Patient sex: M
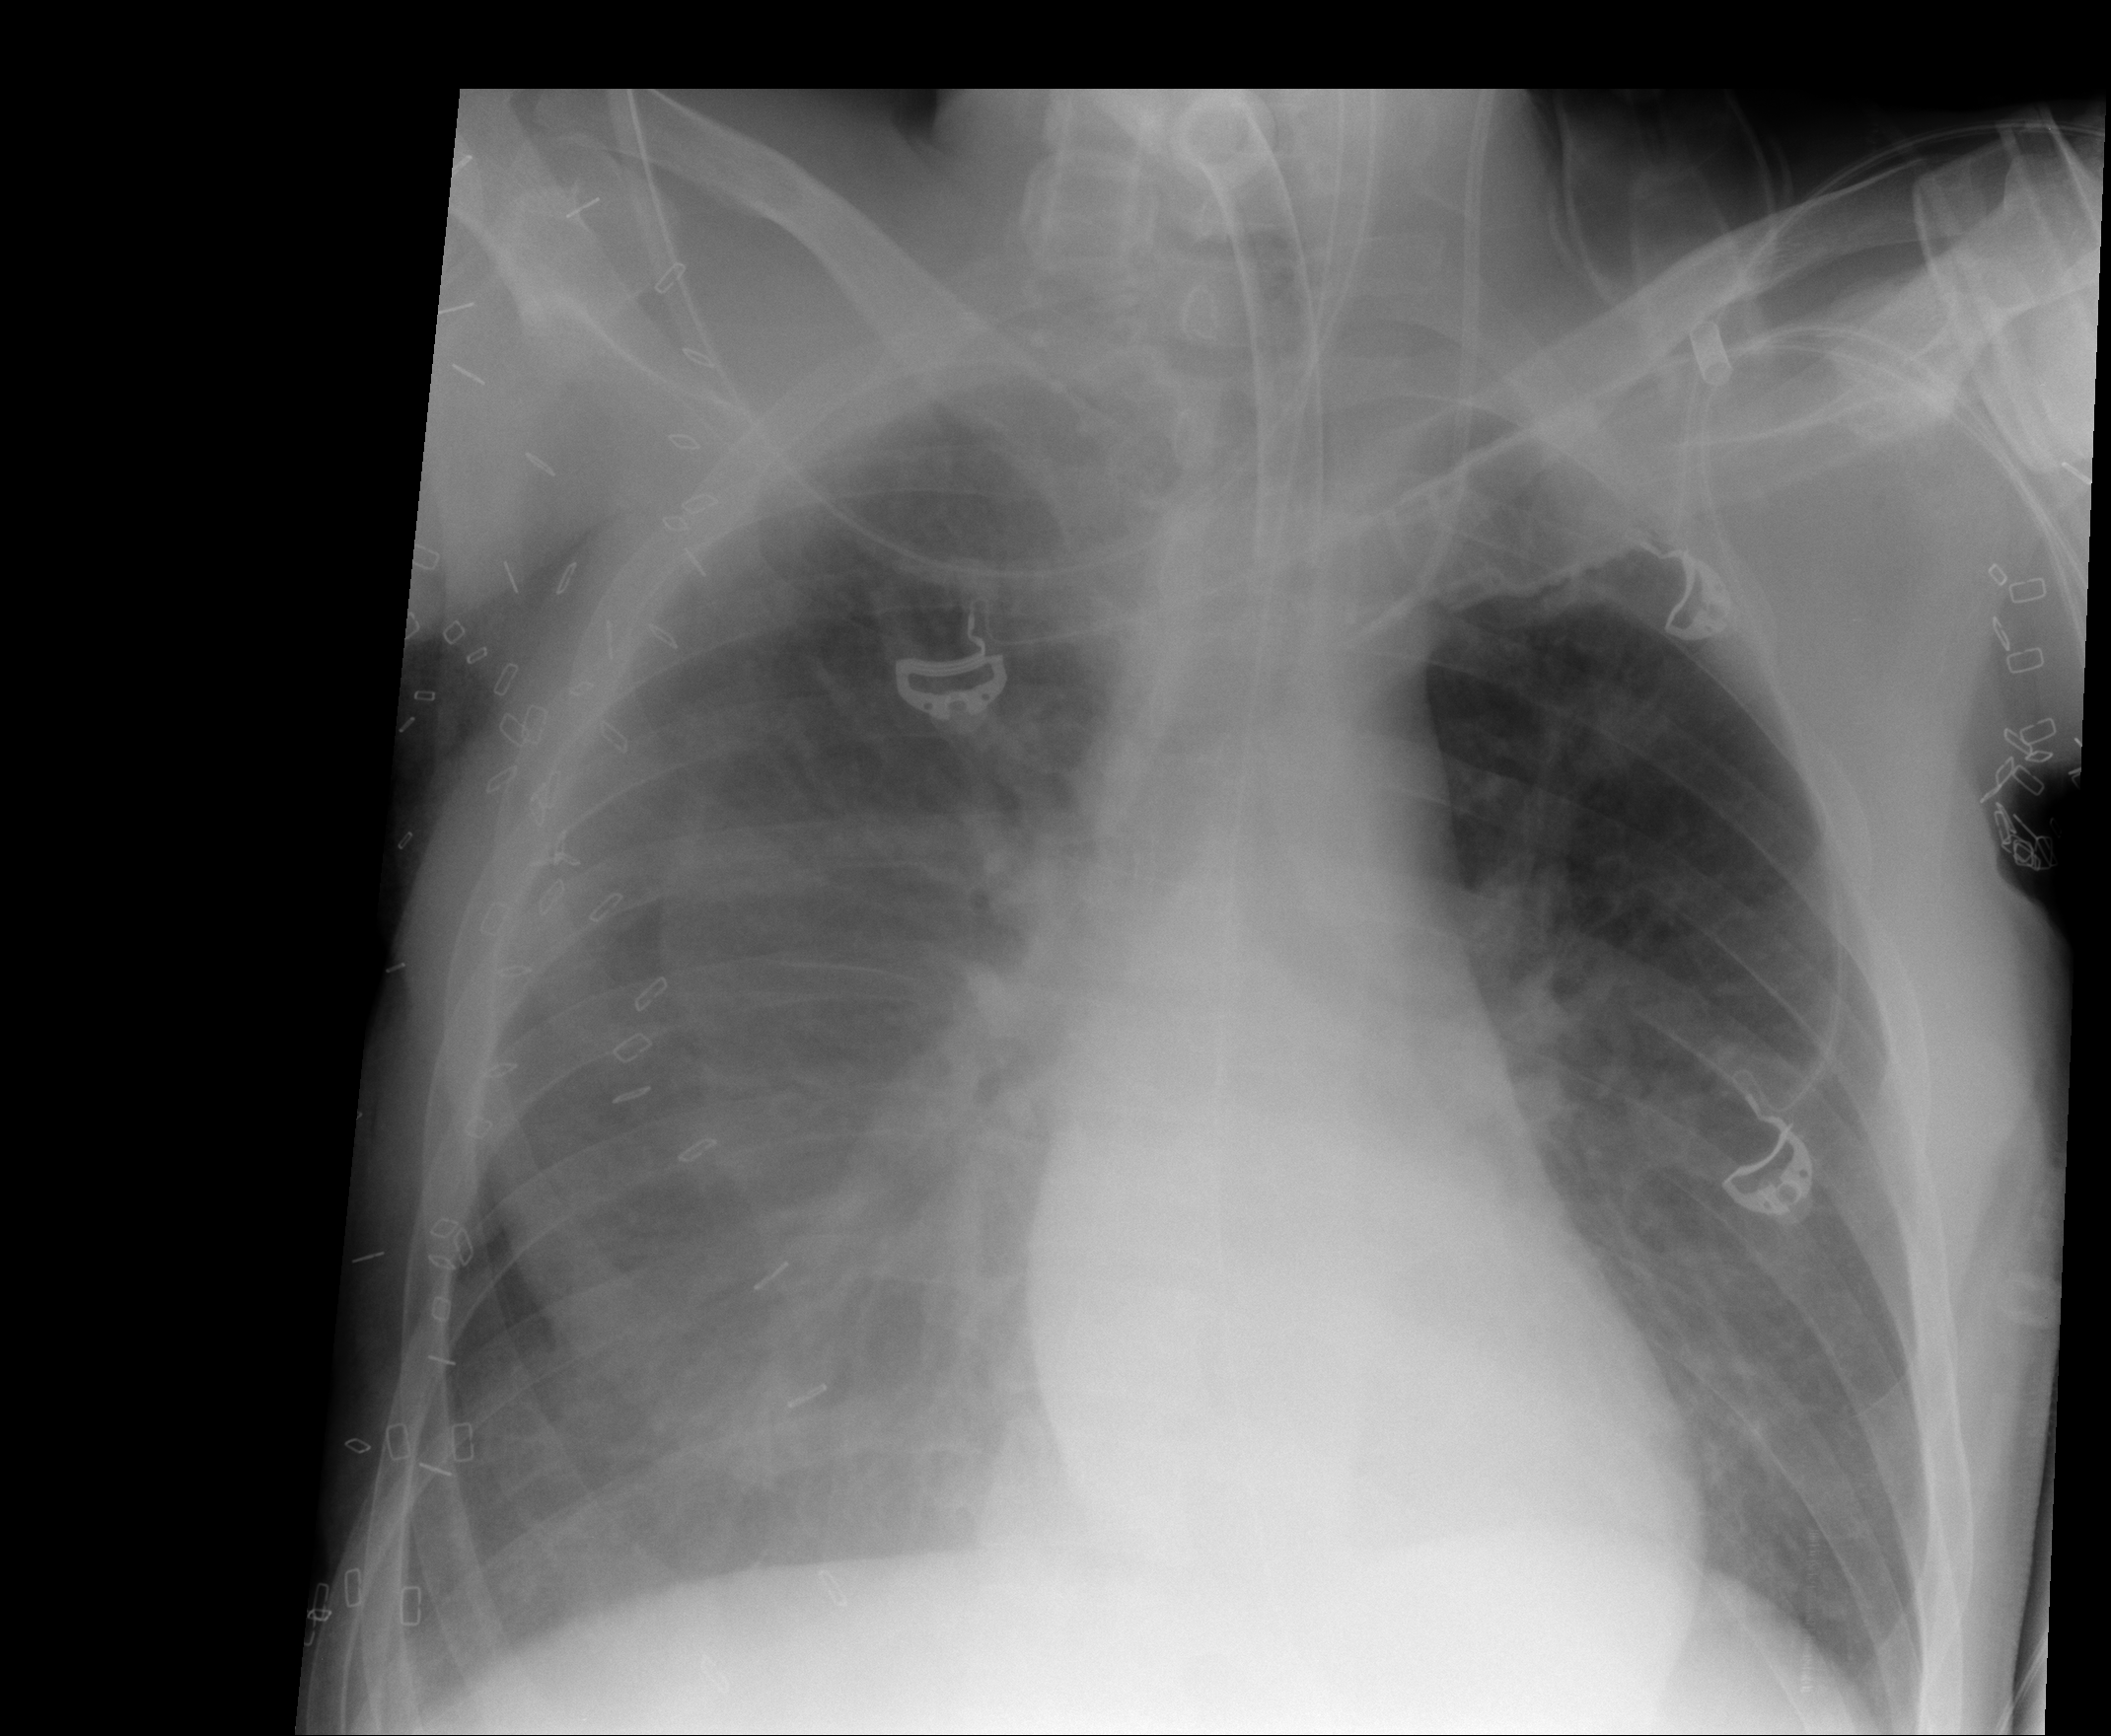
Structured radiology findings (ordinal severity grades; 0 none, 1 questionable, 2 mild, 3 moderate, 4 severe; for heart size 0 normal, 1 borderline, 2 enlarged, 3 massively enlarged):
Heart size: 0
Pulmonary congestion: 0
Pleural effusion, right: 2
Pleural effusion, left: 0
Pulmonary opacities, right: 0
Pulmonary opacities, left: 0
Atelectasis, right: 2
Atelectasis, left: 2